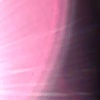
Label: sunburn